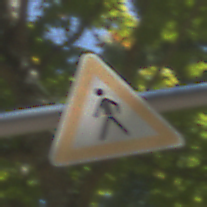
Verkehrszeichen: FussgaengerRechts
Umgebung: Outdoor, RoadRail
Tageszeit: Midday
Wetter: Clear
Licht: Natural
Jahreszeit: NotSpecified
Kontrast: HighContrast